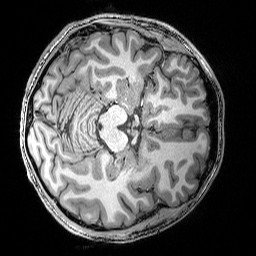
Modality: T1w
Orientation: axial
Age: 24
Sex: male
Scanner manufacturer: siemens
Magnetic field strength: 3 T
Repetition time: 2.25 s
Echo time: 0.00418 s